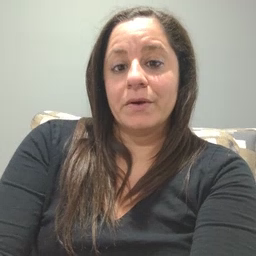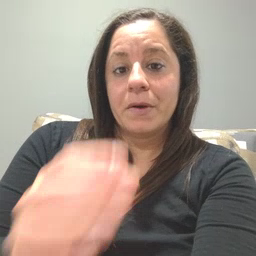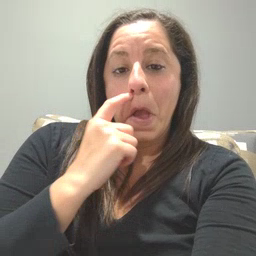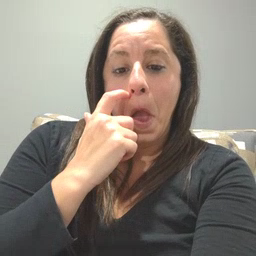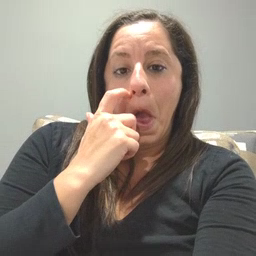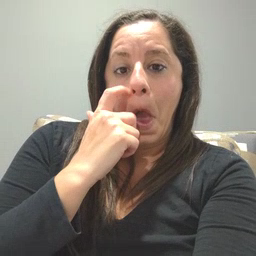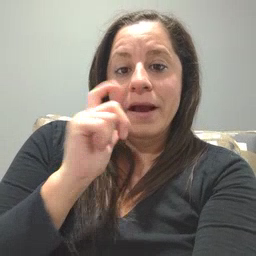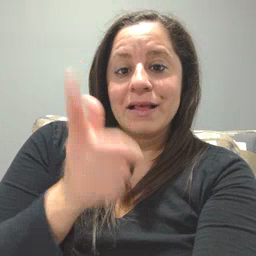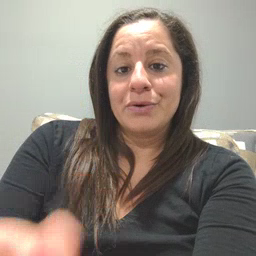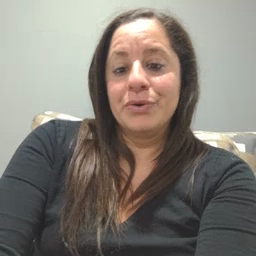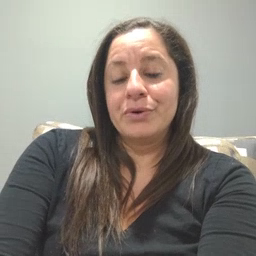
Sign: later